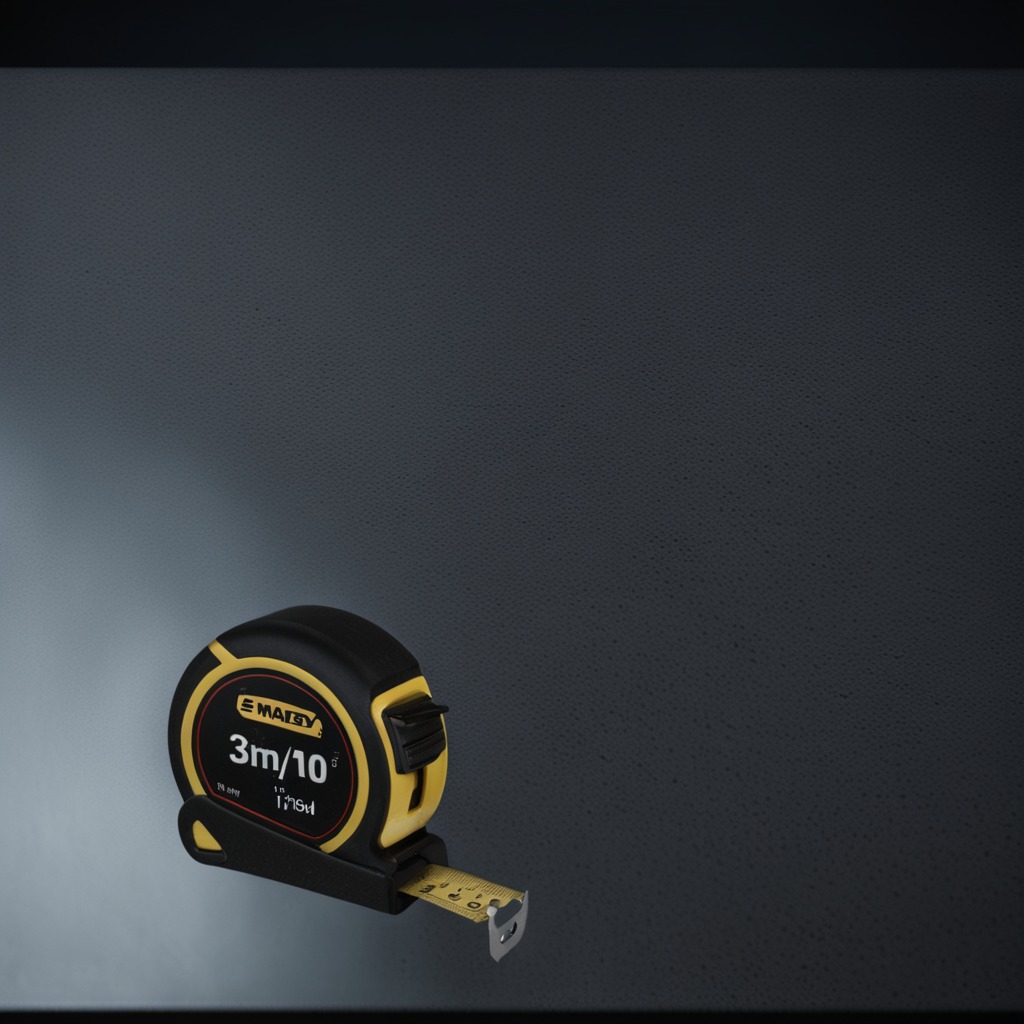
A measuring tape lies on a clean granite table inside a workshop at night dim ambient light soft shadows worn but